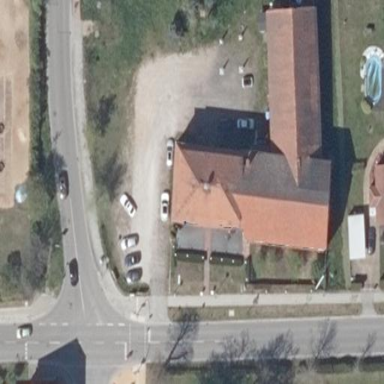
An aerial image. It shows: Restaurant in building.